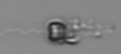
Label: Apedinella